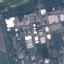
Label: Industrial